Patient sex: M
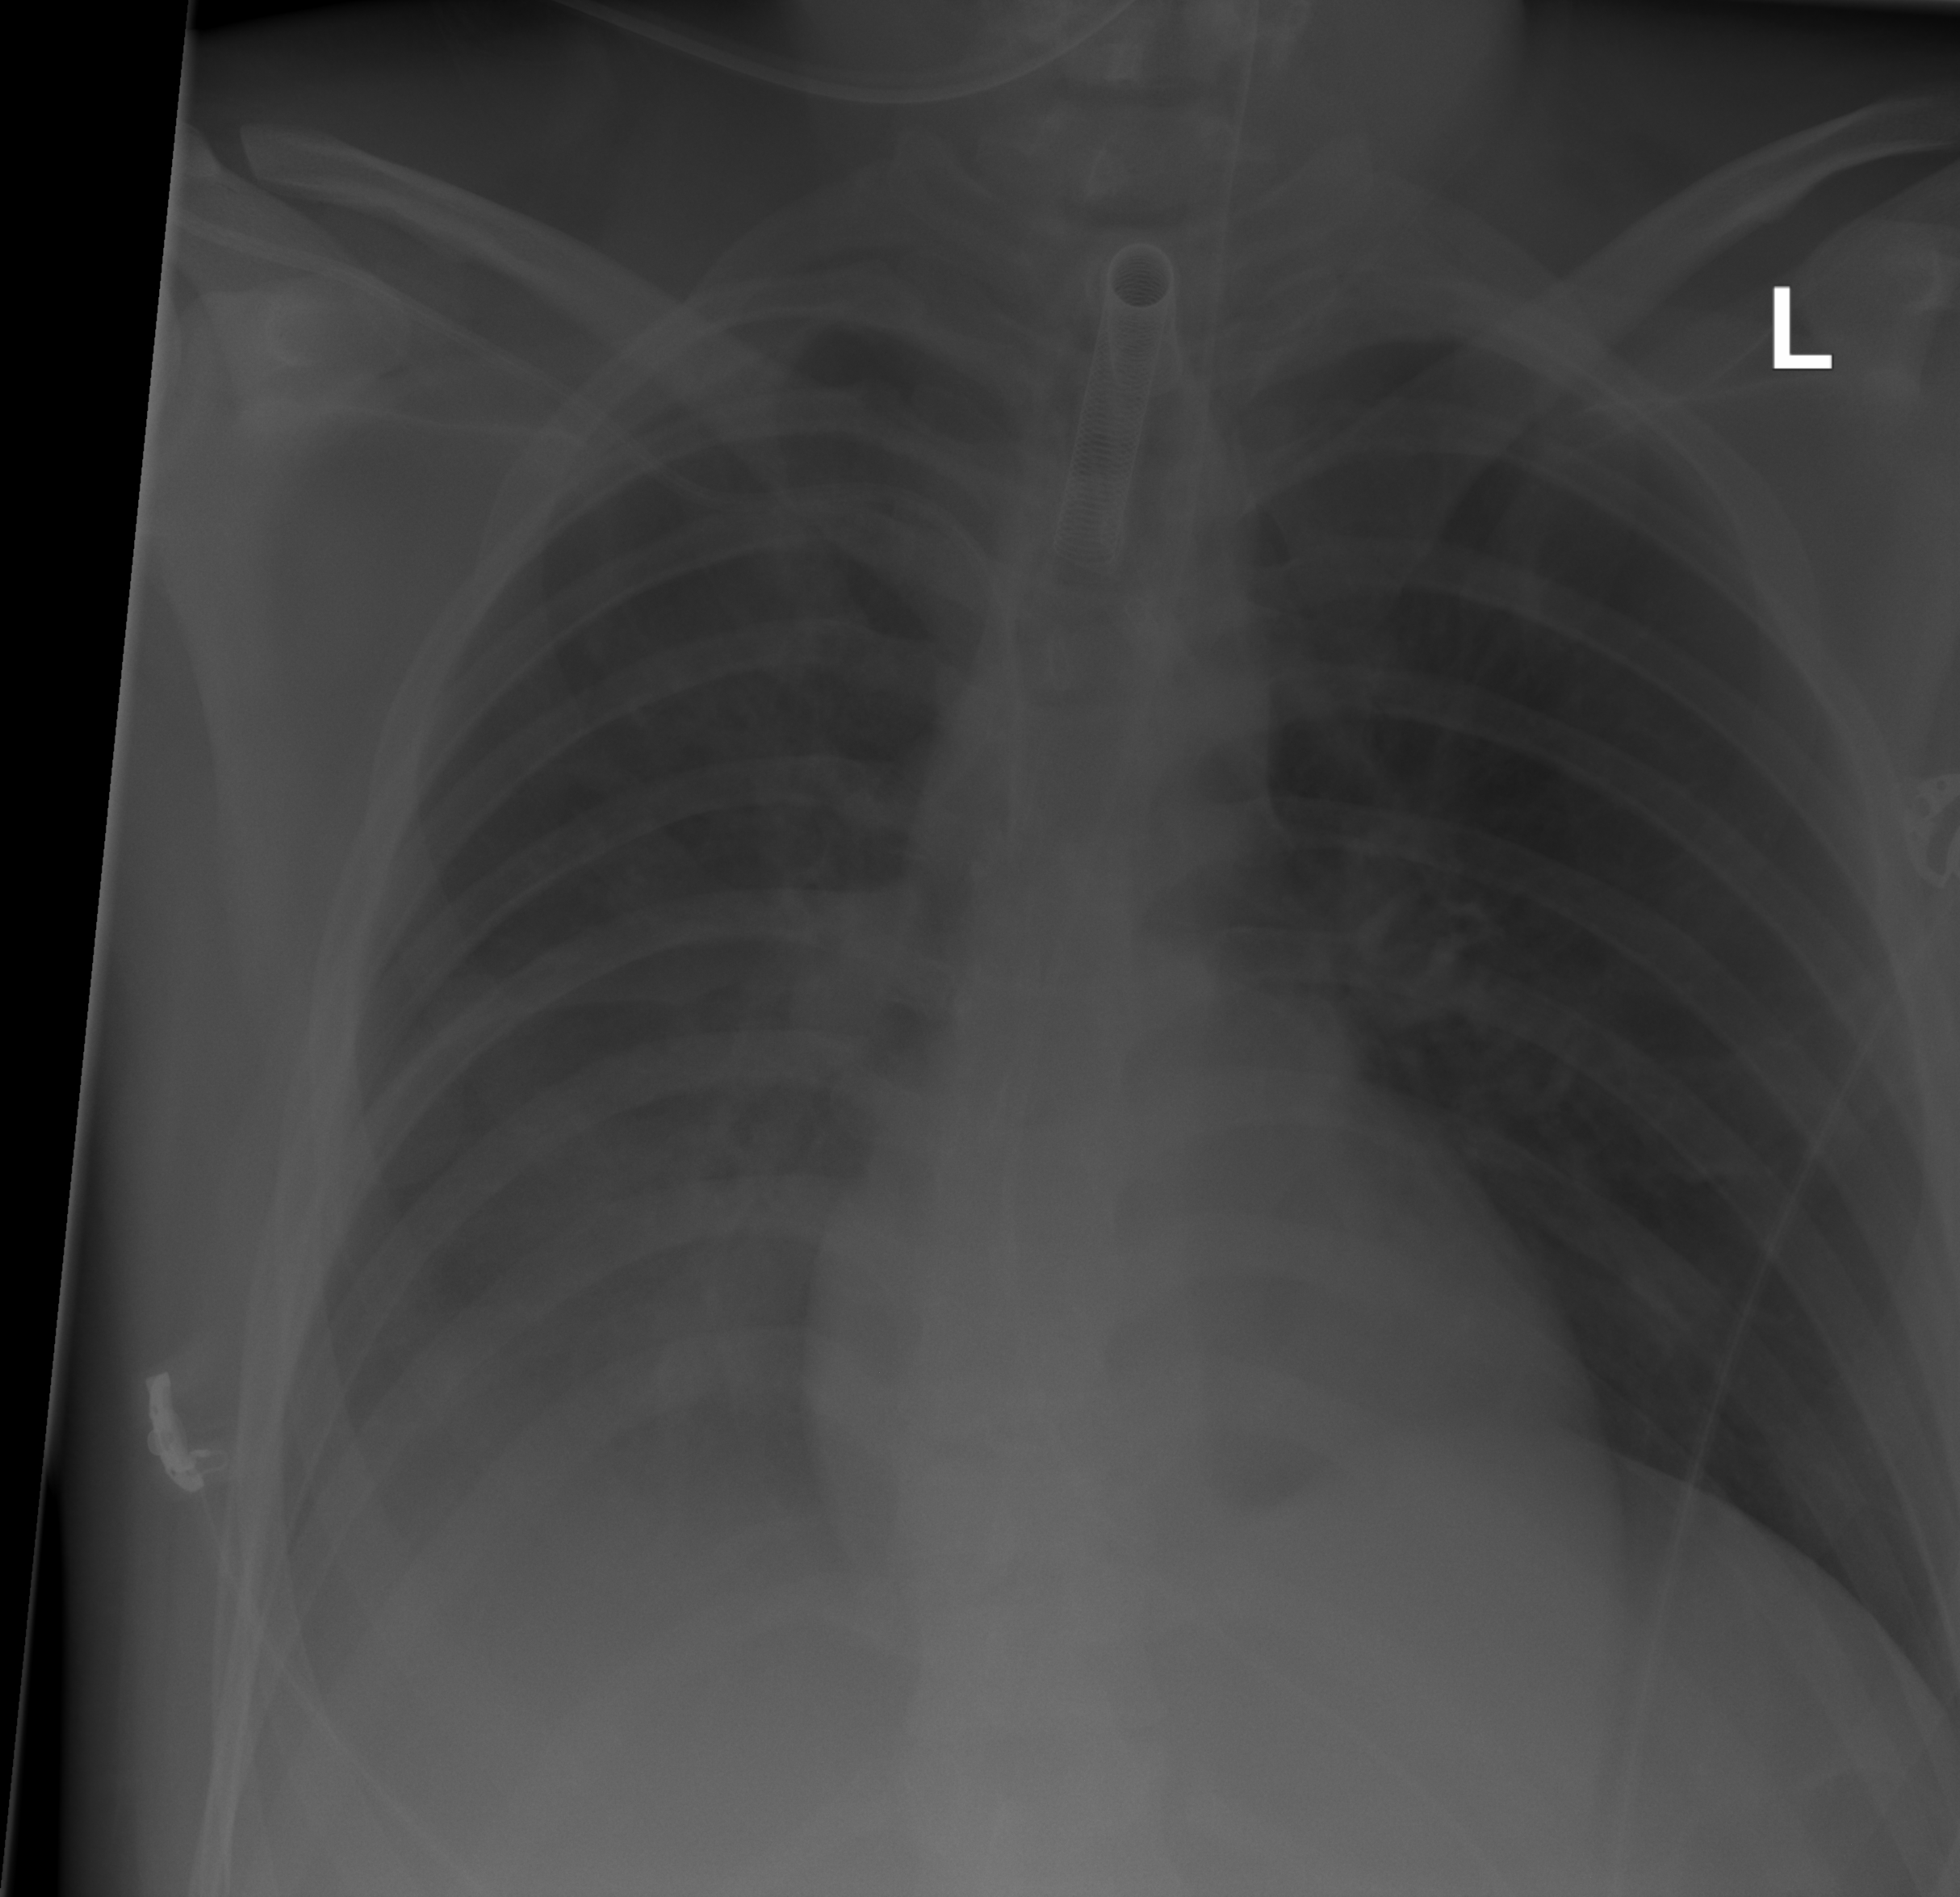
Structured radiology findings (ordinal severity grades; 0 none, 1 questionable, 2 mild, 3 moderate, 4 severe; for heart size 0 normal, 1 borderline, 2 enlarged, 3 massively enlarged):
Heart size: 0
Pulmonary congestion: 0
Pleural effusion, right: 3
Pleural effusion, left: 0
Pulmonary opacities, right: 2
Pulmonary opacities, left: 0
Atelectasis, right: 3
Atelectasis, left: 0